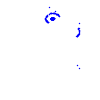
Particle: pion